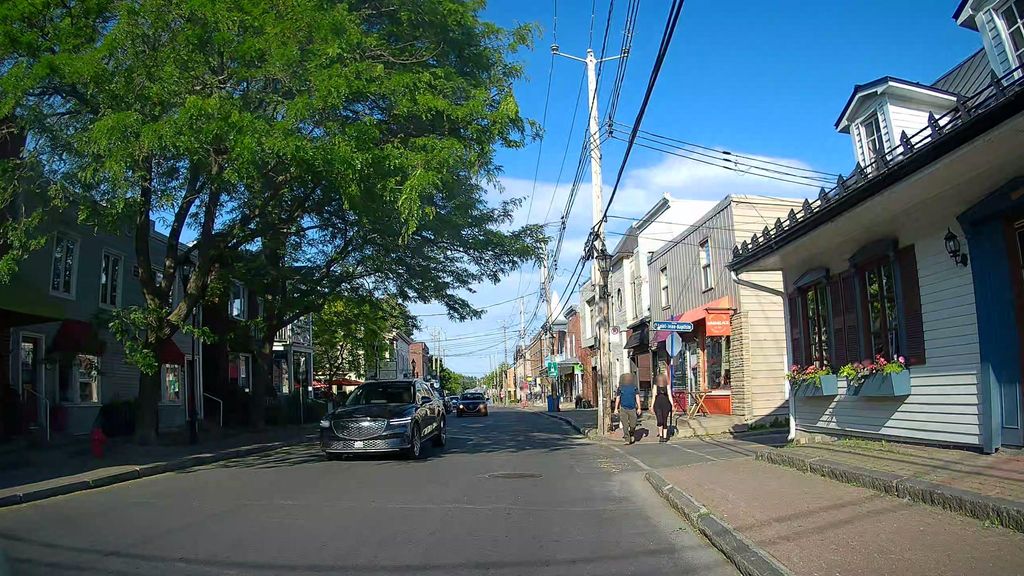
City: montreal